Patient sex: M
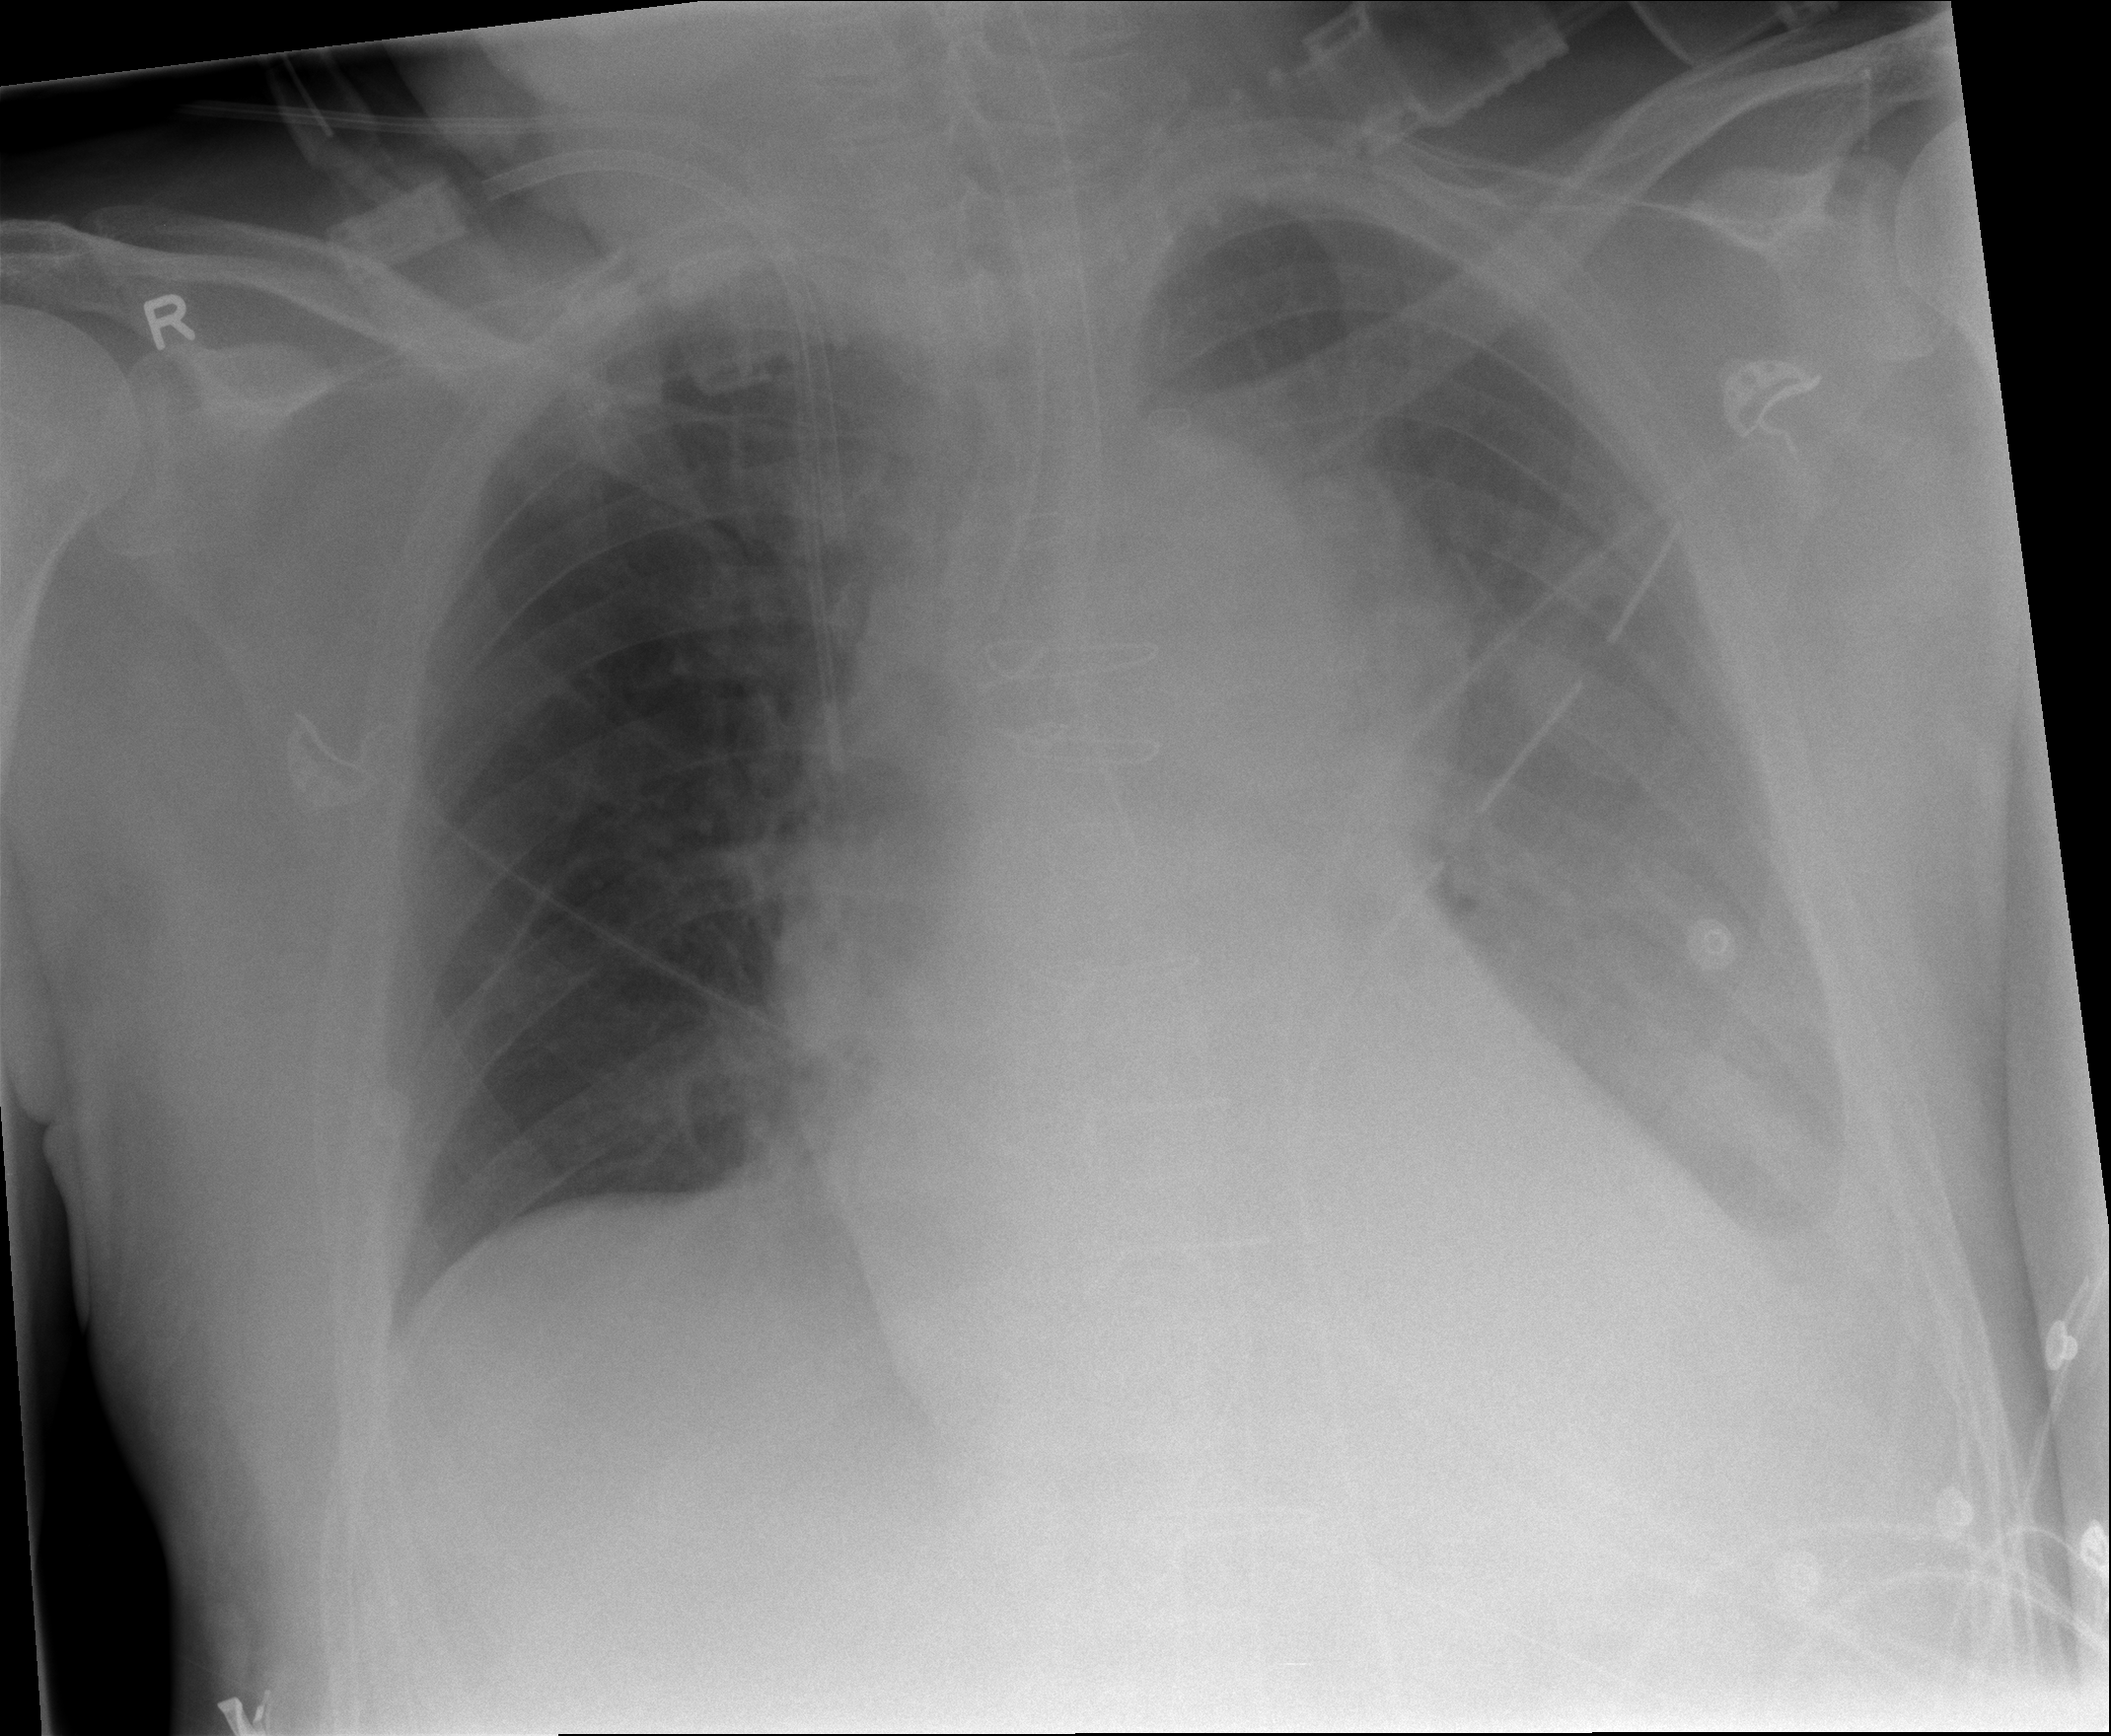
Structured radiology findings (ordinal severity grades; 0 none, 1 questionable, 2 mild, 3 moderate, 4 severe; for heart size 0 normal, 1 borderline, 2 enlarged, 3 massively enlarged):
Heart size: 2
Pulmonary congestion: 1
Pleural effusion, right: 0
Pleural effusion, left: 2
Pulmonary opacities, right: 0
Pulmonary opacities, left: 0
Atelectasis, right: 0
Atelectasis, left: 2